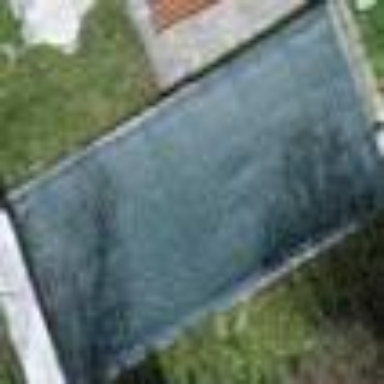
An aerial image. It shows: Swimming pool located in leisure land.